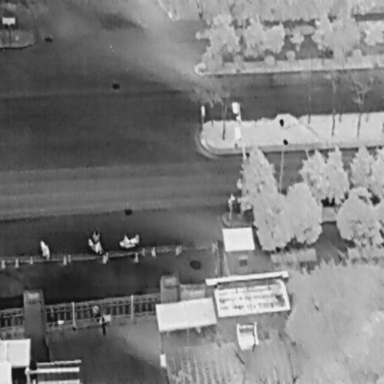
There are five objects shown in the infrared image, including three Bicycles, and two People.